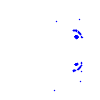
Particle: kaon